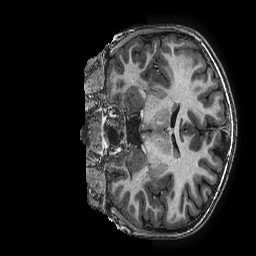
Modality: T1w
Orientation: coronal
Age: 11
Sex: male
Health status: ill
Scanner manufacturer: ge
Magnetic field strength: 3 T
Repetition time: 0.00766 s
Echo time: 0.003476 s